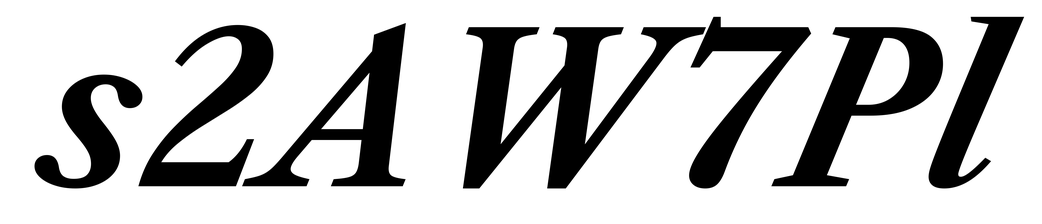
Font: LibreCaslonText-Italic_Bold_Italic